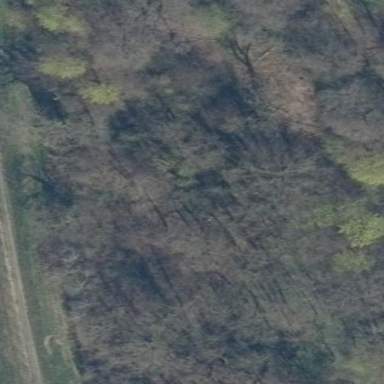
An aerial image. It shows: Forest area.